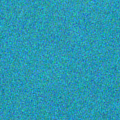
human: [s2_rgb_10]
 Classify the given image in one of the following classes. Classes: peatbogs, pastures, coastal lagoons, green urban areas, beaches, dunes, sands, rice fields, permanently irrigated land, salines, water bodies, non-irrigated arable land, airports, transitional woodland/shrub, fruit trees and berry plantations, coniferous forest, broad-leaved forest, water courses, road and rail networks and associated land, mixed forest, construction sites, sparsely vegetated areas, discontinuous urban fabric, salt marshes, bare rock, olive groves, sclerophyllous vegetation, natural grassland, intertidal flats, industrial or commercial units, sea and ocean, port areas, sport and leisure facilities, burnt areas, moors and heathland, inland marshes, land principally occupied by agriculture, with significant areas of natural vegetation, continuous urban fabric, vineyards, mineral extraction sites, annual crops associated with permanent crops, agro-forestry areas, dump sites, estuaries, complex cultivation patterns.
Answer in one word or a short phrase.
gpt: sea and ocean